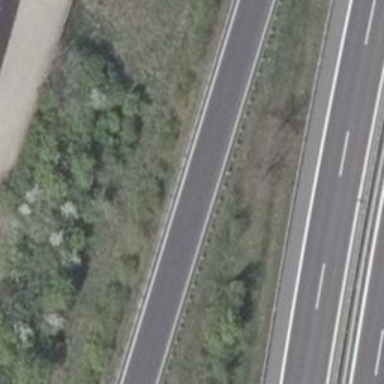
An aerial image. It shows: Motorway trunk link.